Question: How to Set Image on QPushButton on Left hand side in QT ?
I am using below code to set image on button using stylesheet.
But this gives my same images so many times, i want only a single dislpay that too on left of my button.
'''
b1->setStyleSheet(
"background-image: url(:/user.gif);"
"border-style: outset;"
"border-width: 2px;"
"border-radius: 10px;"
"border-color: black;"
"font: bold 16px;"
"color: black;"
"min-width: 10em;"
"min-height: 0.75em;"
"margin: 0 1px 0 1px;"
"color:rgb(0,0,0);"
"padding: 6px;"
);
'''
I solved my issue using :
'''
"background-repeat:no-repeat;"
"background-position:left top;"
'''
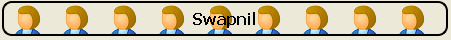
Answer: You need to add 'background-repeat no-repeat;' to style sheet.